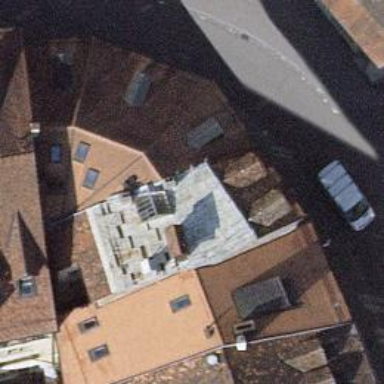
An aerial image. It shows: Restaurant.